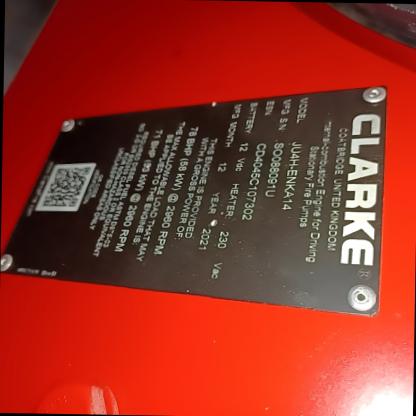
Klasa: tabliczka-znamionowa